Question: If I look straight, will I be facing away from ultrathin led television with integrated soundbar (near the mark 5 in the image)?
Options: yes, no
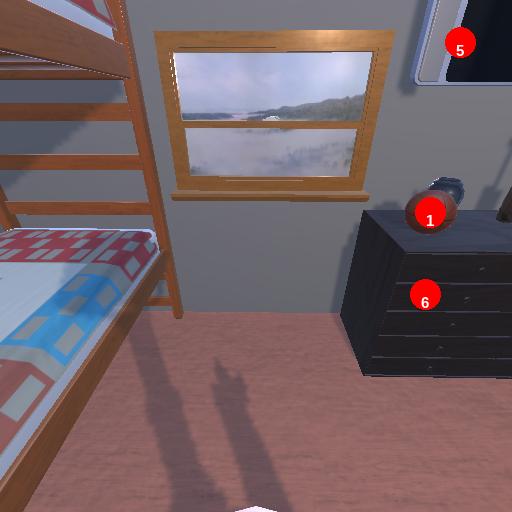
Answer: yes